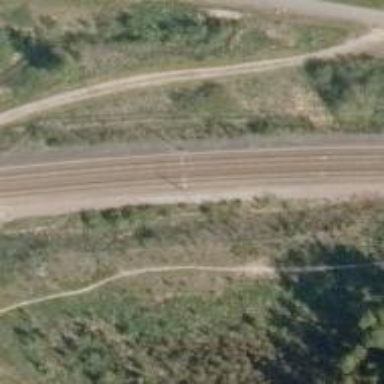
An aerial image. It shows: Railway with continuous electrified contact lines.